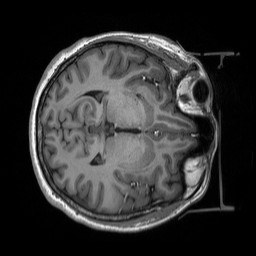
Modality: T1w
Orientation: axial
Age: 49
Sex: male
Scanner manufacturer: siemens
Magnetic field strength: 3 T
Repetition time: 2.53 s
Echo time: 0.00219 s